Question: I'm trying to load some .applescript files in my project.
Copied them into the "Supporting Files" directory like this:

and tried to access them:
'''
NSBundle *bundle = [NSBundle mainBundle];
NSLog(@"Resource path for test.applescript: %@", [bundle pathForResource:@"test" ofType:@"applescript"]);
'''
pathForResource always returns null.
Both files are correctly imported in xcode. The target membership is my app.
Solutions from similar questions didn't really help
What am i doing wrong?
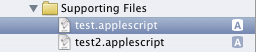
Answer: In the Xcode target "Build Phases" add the file under "Copy Bundle Resources"".